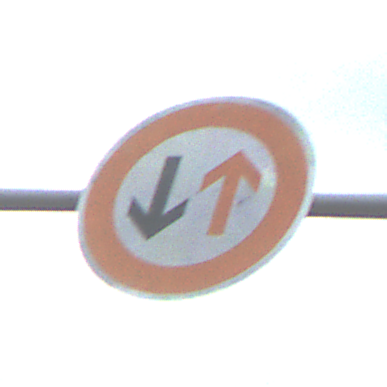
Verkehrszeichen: VorrangDesGegenverkehrs
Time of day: MorningAfternoon
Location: Outdoor (Nature)
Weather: PartlyCloudy
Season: NotSpecified
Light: Natural